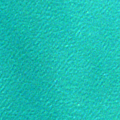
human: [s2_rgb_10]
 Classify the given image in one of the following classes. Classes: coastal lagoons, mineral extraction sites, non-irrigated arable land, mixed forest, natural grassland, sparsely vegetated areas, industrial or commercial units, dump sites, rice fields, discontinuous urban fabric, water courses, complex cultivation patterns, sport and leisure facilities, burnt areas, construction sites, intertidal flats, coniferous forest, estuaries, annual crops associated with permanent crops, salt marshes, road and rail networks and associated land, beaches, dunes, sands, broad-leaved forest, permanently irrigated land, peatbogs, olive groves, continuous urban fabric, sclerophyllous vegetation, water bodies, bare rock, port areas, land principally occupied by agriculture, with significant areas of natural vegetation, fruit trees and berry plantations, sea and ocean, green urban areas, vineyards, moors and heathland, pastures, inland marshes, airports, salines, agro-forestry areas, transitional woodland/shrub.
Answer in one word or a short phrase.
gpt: sea and ocean